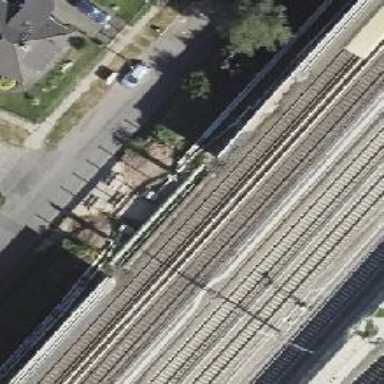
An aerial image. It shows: Light rail railway line with electrified rails.